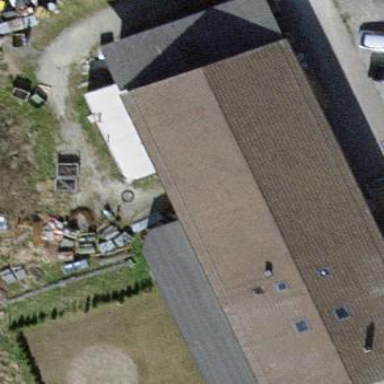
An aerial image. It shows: Building with gabled roof oriented along its length.